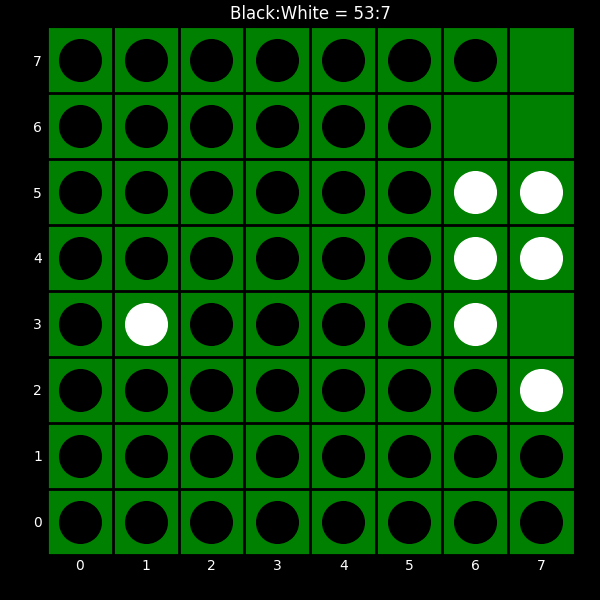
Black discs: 53
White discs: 7